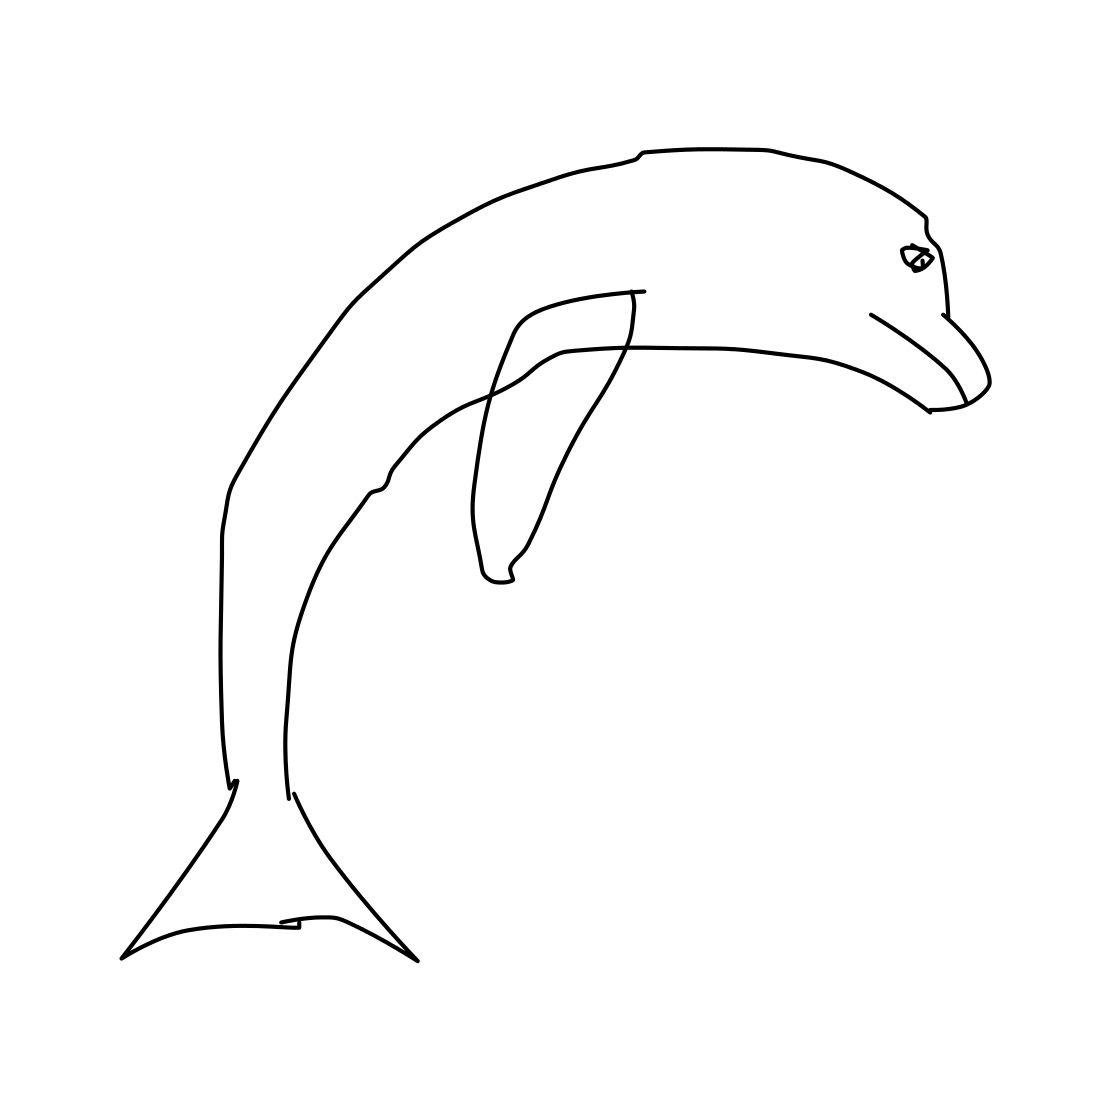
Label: dolphin